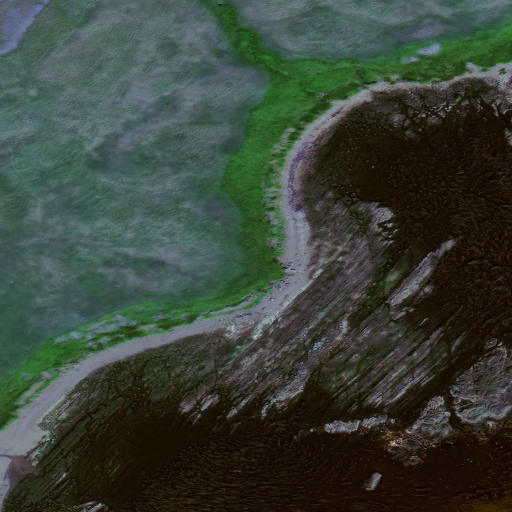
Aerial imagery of valley in Alaska named Triton Valley containing only unknown